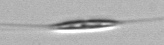
Label: Cylindrotheca